Question: I'm trying to learn the programming on quantum computers.
I have installed qiskit in VS Code (all qiskit extentions available in VS Code market) , python compilator (from Vs Code market "Python" and "Python for VSCode"). I have set up my qikit API for correct working
When I run the exemple I get erros: "Instance of 'QuantumCircuit' has no 'h' member"
What shoud I do?

The code:
'''
from qiskit import ClassicalRegister, QuantumRegister
from qiskit import QuantumCircuit, execute
q = QuantumRegister(2)
c = ClassicalRegister(2)
qc = QuantumCircuit(q)
qc.h(q[0])
qc.cx(q[0], q[1])
qc.measure(q, c)
job_sim = execute(qc, 'local_qasm_simulator')
sim_result = job_sim.result()
print(sim_result.get_counts(qc))
'''
========================
<URL>
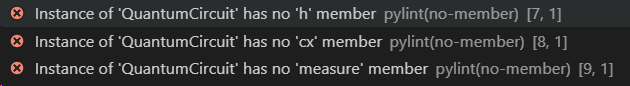
Answer: The errors in question are coming from pylint, a linter, not from python itself. While pylint is pretty clever, some constructs (particularly those involving dynamically-added properties) are beyond its ability to understand. When you encounter situations like this, the best course of action is twofold:
1. Check the docs, code, etc. to make absolutely sure the code that you've written is right (i.e. verify that the linter result is a false positive)
2. Tell the linter that you know what you're doing and it should ignore the false positive
user2357112 took care of the first step in the comments above, demonstrating that the property gets dynamically set by another part of the library.
The second step can be accomplished for pylint by adding a comment after each of the offending lines telling it to turn of that particular check for that particular line:
'''
qc.h(q[0]) # pylint: disable=no-member
'''